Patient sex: F
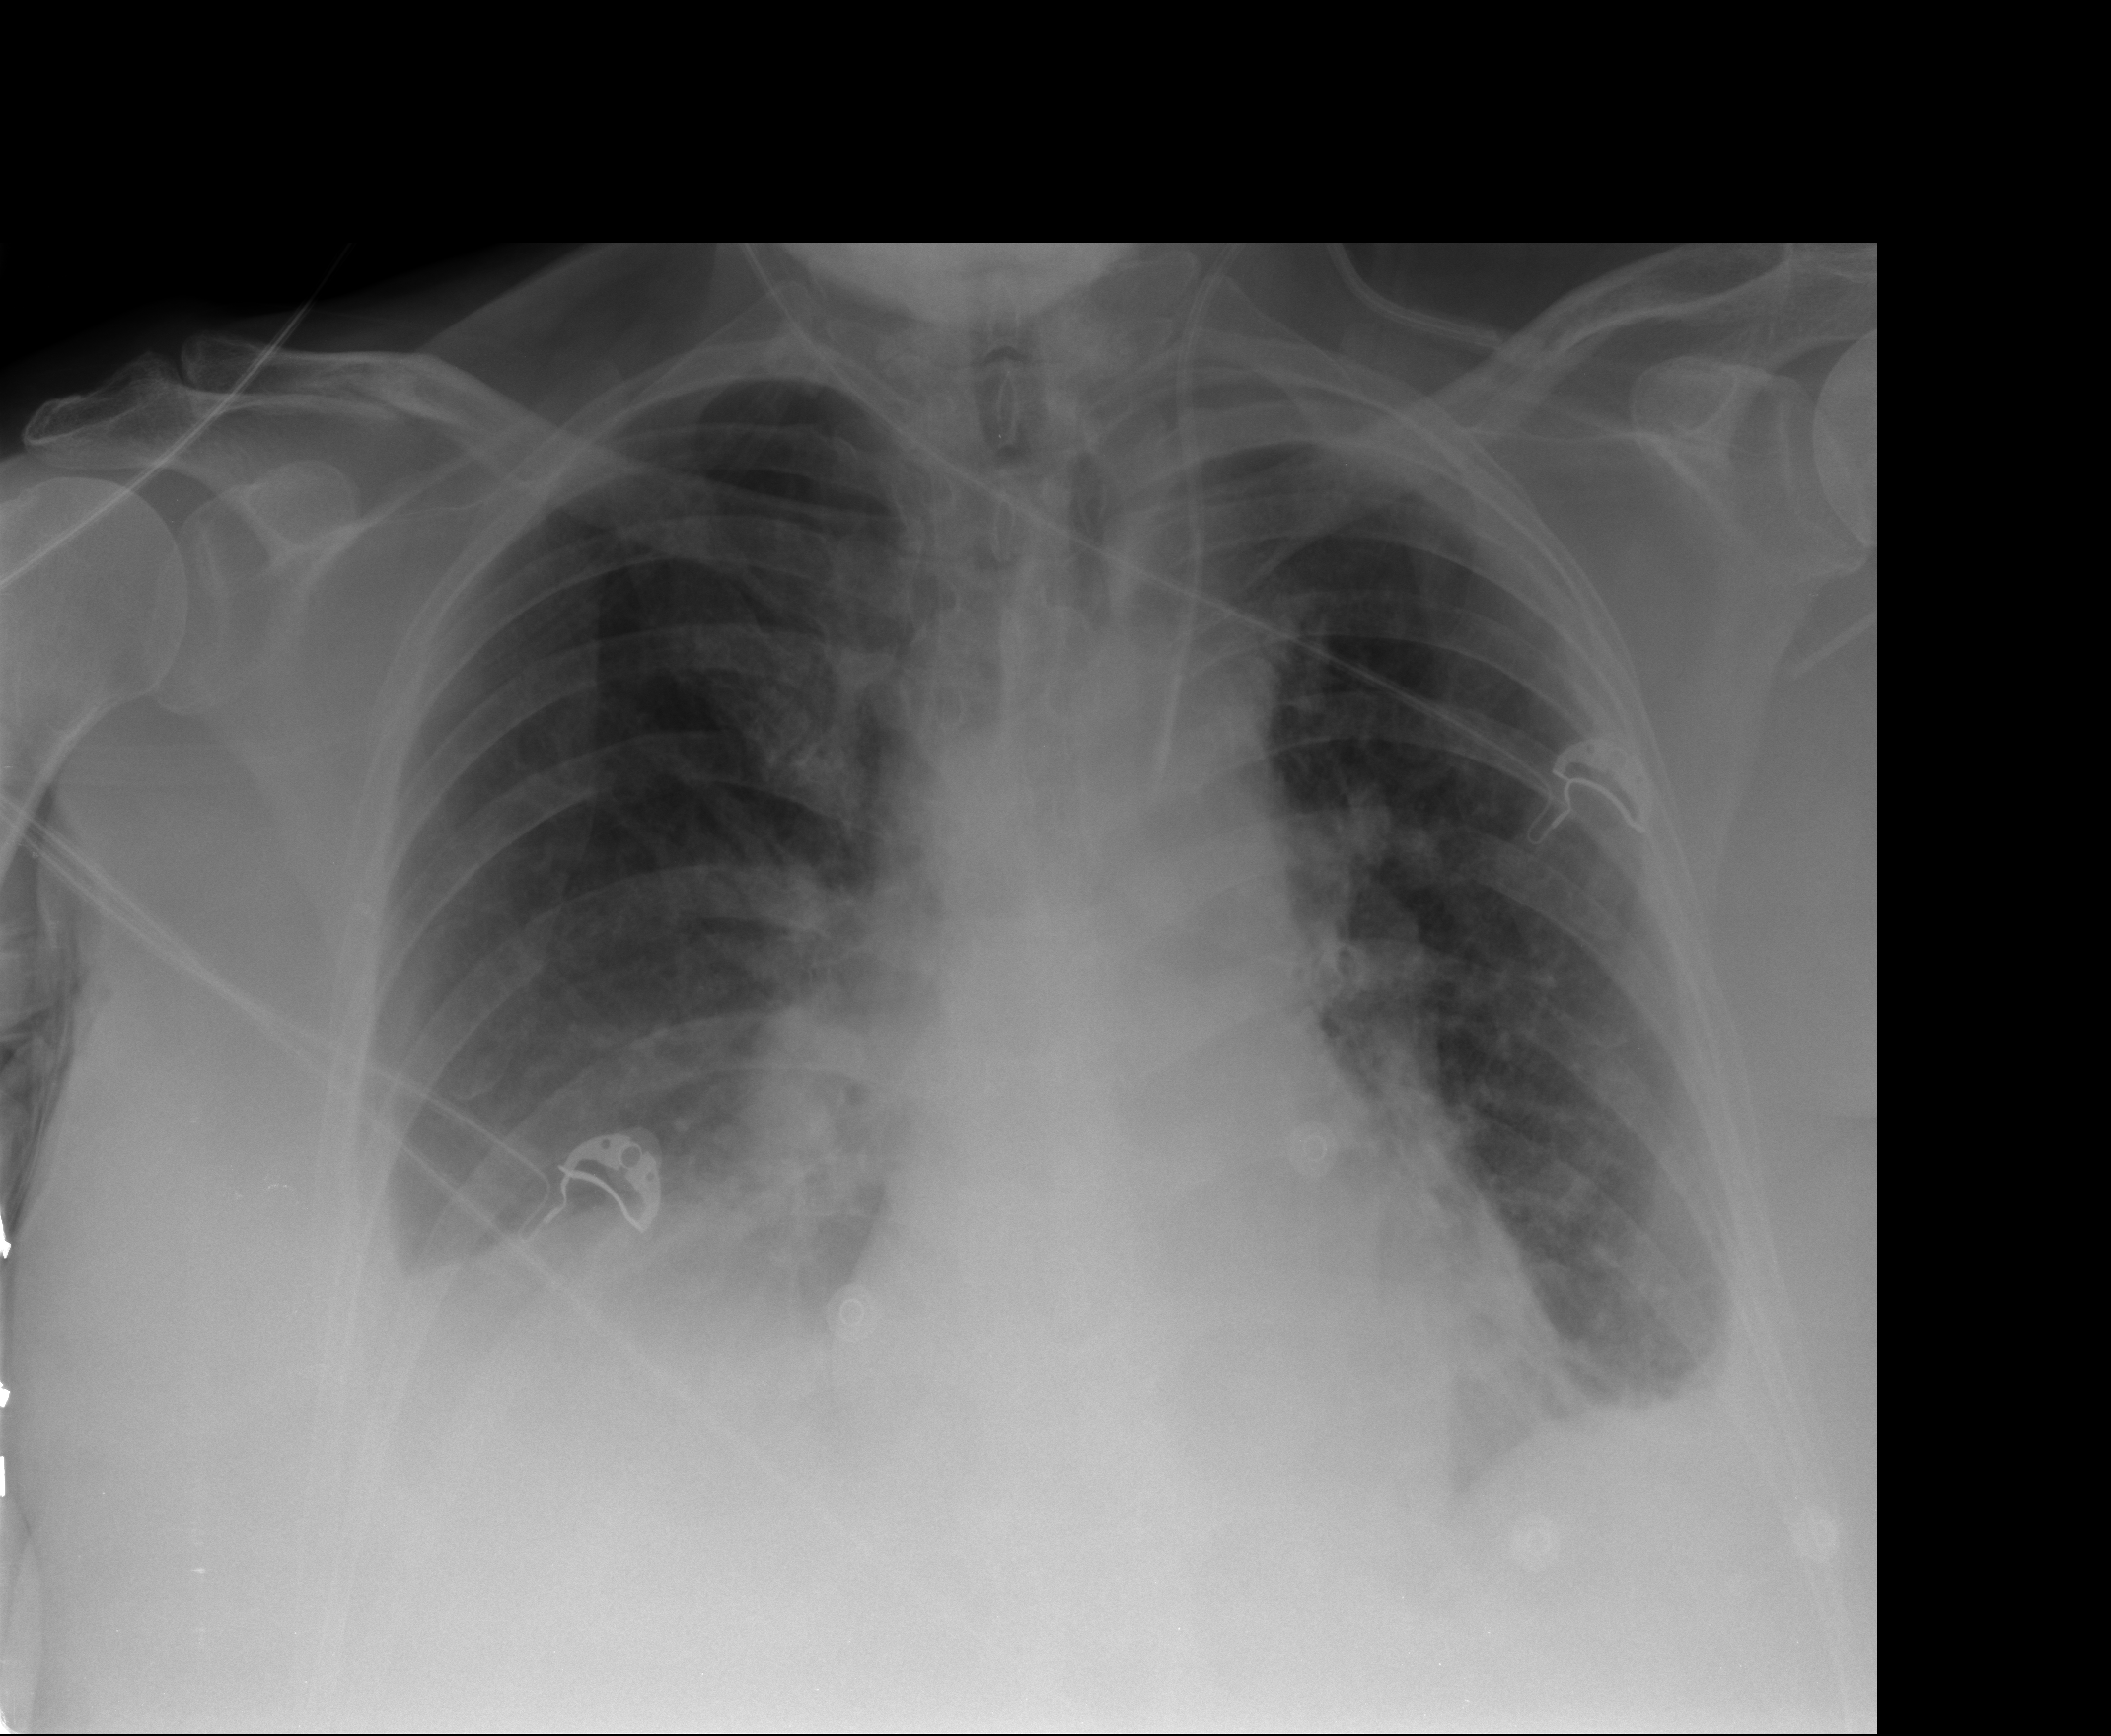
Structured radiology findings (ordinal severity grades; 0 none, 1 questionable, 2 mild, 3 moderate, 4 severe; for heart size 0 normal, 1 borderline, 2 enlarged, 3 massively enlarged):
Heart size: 0
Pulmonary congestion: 2
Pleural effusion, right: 1
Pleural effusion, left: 1
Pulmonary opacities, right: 0
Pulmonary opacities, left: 1
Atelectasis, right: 2
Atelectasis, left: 2